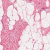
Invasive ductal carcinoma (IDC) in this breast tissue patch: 0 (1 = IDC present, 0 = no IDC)